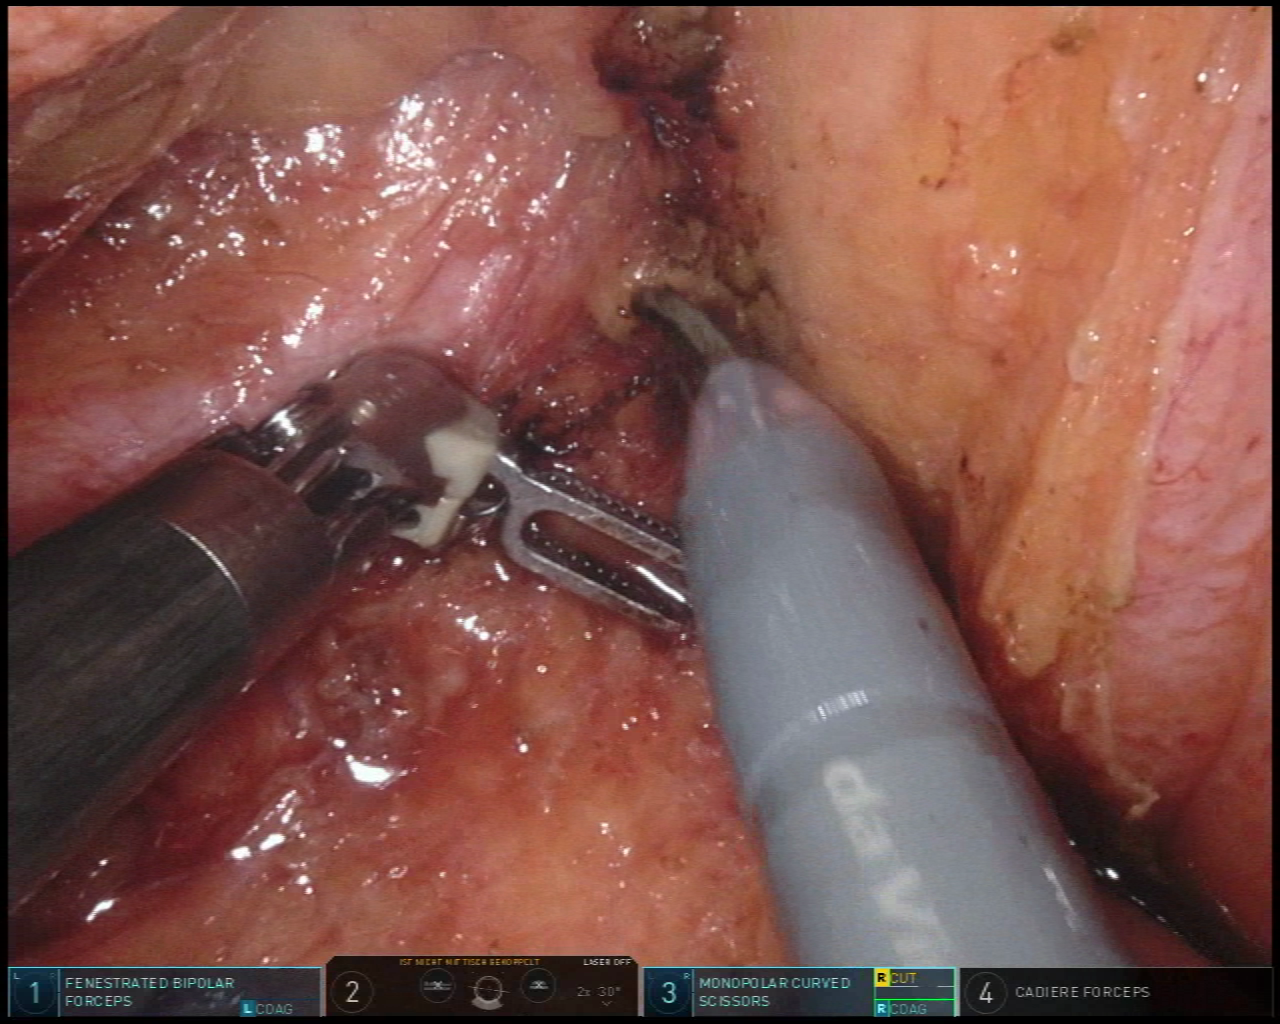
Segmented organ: ureter
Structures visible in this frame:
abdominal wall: no
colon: no
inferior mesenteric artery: no
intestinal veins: no
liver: no
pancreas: no
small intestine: yes
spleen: no
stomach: no
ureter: yes
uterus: no
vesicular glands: no